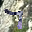
Label: 7